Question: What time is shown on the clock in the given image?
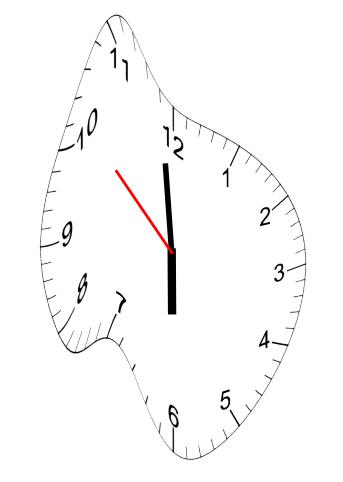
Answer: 05:58:52